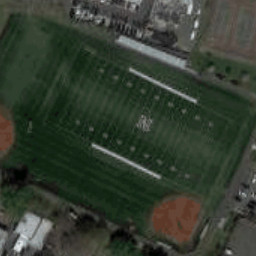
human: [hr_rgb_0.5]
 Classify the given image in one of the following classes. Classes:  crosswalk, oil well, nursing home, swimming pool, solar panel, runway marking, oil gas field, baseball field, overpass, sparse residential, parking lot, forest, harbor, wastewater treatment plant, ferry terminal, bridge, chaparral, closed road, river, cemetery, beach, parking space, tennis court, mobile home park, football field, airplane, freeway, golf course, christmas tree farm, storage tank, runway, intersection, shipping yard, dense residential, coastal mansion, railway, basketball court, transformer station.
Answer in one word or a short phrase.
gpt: football field